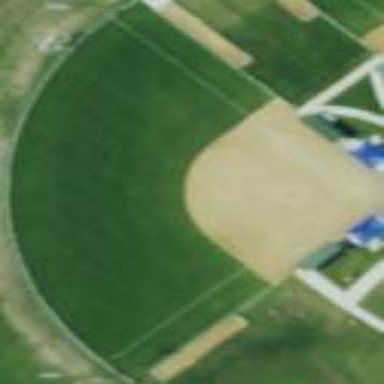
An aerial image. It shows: Softball pitch for leisure sports.